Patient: sex F, age 31
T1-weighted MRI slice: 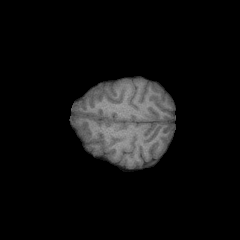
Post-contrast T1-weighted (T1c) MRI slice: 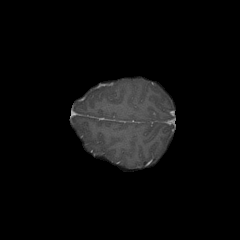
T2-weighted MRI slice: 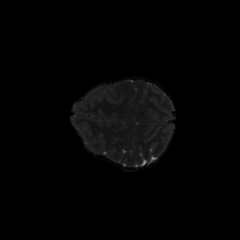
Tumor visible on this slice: no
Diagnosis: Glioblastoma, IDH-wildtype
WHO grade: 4